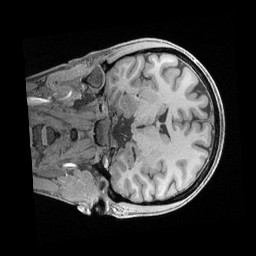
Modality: T1w
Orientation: coronal
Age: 28
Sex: female
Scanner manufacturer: siemens
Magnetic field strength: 3 T
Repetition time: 2.4 s
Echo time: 0.00241 s